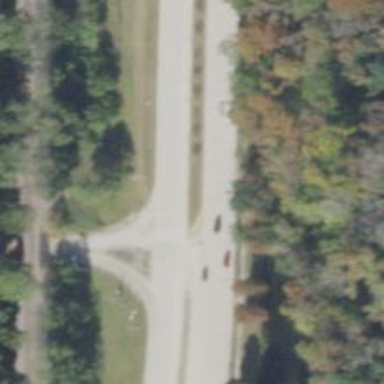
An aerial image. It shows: Trunk link highway.